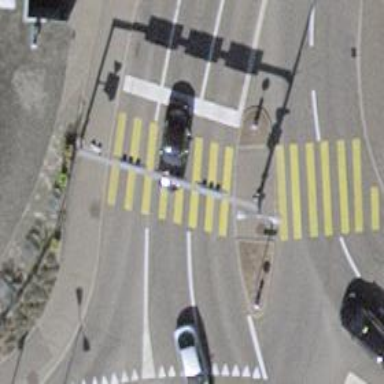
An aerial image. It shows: Marked footway with asphalt surface. The crossing includes pedestrian island.